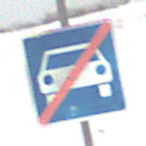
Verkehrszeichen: EndeKraftfahrstrasse
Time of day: MorningAfternoon
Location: Outdoor (Nature)
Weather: Overcast
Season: Winter
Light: Natural